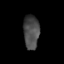
Tissue: skin
Cell type: Epithelial cells
Senescence score: 0.2732
Nuclear area (px): 525
Mean DAPI intensity: 73.916